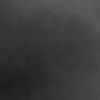
Label: dusty